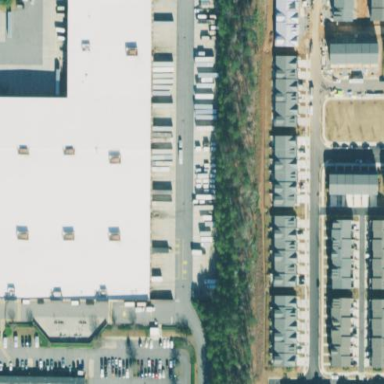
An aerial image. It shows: Building that serves as post depot.